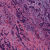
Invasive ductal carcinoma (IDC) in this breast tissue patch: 1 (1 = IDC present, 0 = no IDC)